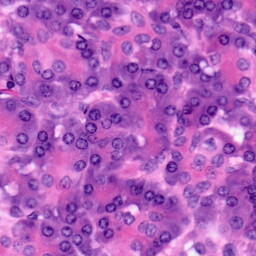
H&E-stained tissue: Pancreatic